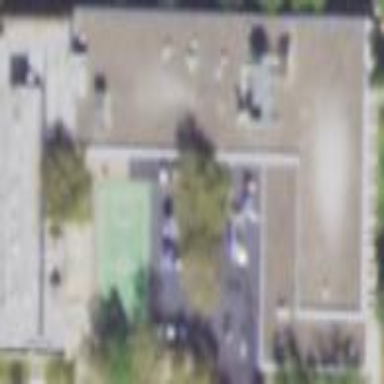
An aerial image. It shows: School building.